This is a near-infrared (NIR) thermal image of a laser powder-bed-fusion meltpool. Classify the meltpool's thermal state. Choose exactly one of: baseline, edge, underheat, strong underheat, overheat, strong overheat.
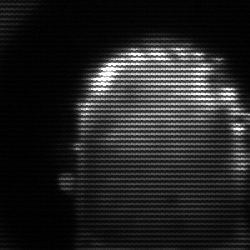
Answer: baseline